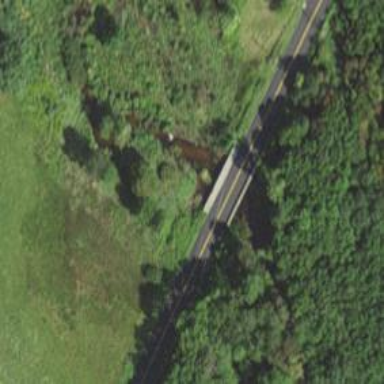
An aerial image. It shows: Residential road with bridge.